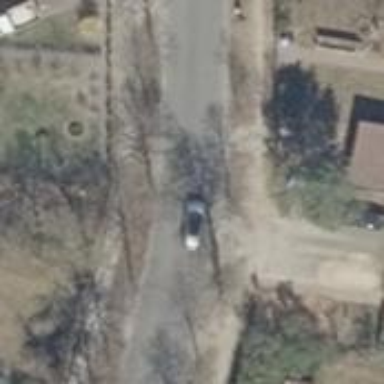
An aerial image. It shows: Residential road with asphalt surface. Both sides have sidewalks.